Question: I have a RadGridEditForm Template, Where i have checkBox and RadComboBox.
So it contains 2 buttons
1st-Add New Record (Which is GridEditFormInsertItem)
2nd- Edit(To edit the existing record.)
I want to Disable the RadComboBox when the button its showing error as-
'''
Unable to cast object of type 'Telerik.Web.UI.GridEditFormItem' to type 'Telerik.Web.UI.GridEditFormInsertItem'.
'''
My code for checkedChanged Event is
'''
protected void chkEHalfDay_CheckedChanged(object sender, EventArgs e)
{
CheckBox chkHalfDay = (CheckBox)sender;
GridEditFormInsertItem item = (GridEditFormInsertItem)chkHalfDay.NamingContainer;
if (chkHalfDay.Checked == false)
{
((RadComboBox)item.FindControl("rcbHalfDayType")).Enabled = false;
}
else
{
((RadComboBox)item.FindControl("rcbHalfDayType")).Enabled = true;
}
}
'''
Please Suggest where i went wrong.
Thanks in Advance.
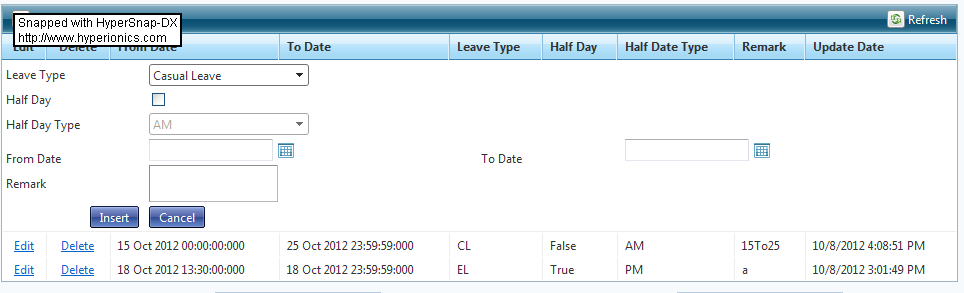
Answer: Try this
'''
protected void chkEHalfDay_CheckedChanged(object sender, EventArgs e)
{
CheckBox chkHalfDay = (CheckBox)sender;
//GridEditFormInsertItem item = (GridEditFormInsertItem)chkHalfDay.NamingContainer;
GridEditFormInsertItem item = chkHalfDay.NamingContainer as GridEditFormInsertItem;
if(item == null)
item = hkHalfDay.NamingContainer as GridEditFormItem;
if (chkHalfDay.Checked == false)
((RadComboBox)item.FindControl("rcbHalfDayType")).Enabled = false;
else
((RadComboBox)item.FindControl("rcbHalfDayType")).Enabled = true;
}
'''
Just use 'as' operator because it won't raise any error of invalid cast it'll simply return 'null' which you can check in next line if 'chkHalfDay.NamingContainer' isn't 'GridEditFormInsertItem' then cast it to 'GridEditFormItem' which is at the time of Edit operation.